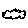
Label: cloud